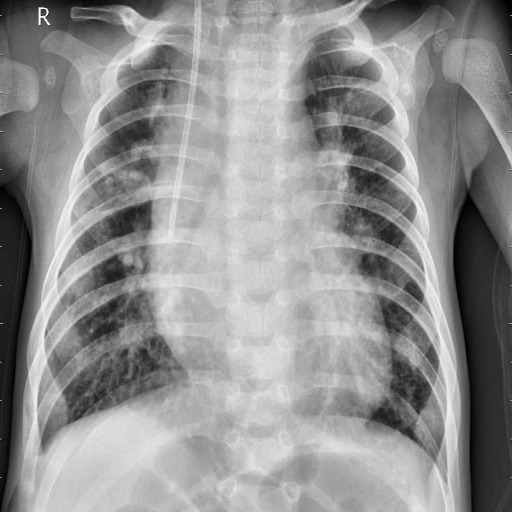
Finding: PNEUMONIA